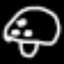
Label: mushroom